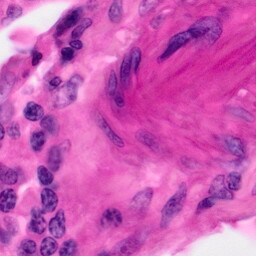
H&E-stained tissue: Pancreatic